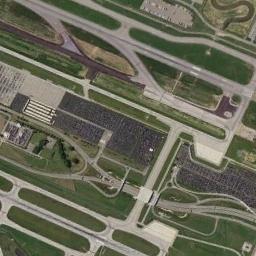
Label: airport